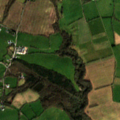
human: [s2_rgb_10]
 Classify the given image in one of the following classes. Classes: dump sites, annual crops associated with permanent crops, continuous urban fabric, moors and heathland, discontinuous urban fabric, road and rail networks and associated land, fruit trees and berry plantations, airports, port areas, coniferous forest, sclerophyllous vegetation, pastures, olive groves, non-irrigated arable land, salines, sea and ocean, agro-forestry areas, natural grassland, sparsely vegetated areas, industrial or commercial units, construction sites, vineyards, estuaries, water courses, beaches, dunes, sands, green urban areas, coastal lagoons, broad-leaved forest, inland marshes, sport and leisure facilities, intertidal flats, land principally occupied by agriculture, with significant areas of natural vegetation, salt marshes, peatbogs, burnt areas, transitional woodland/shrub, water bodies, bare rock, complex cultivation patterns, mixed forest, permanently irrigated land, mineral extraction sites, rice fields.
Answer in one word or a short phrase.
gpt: non-irrigated arable land, pastures, broad-leaved forest